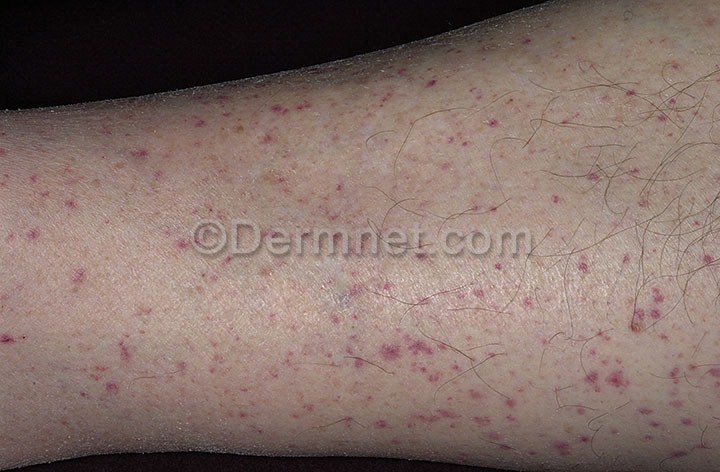
Disease: Vasculitis Photos